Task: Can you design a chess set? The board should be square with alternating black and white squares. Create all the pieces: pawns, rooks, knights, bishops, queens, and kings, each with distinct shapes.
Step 3881:
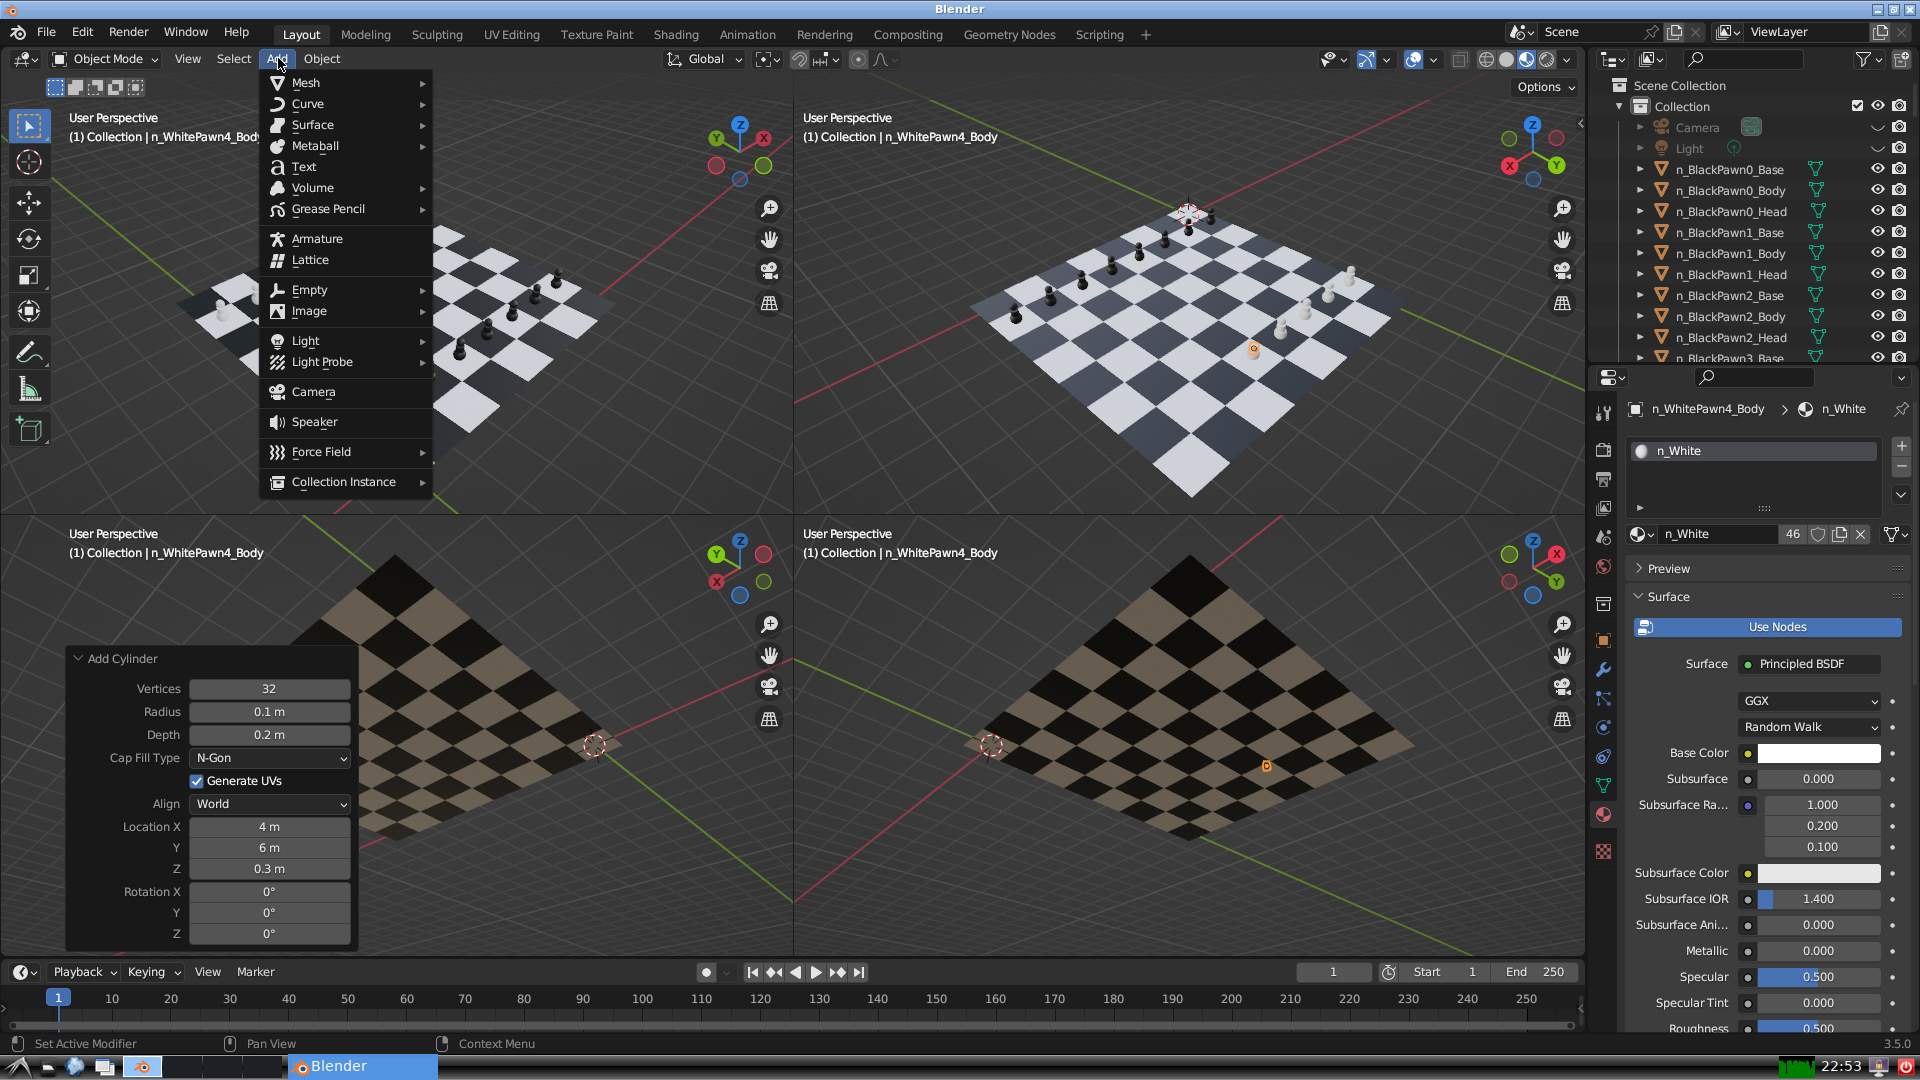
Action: {"mouse_move": [304, 82]}